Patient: sex M, age 64
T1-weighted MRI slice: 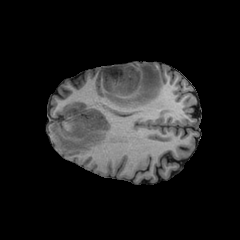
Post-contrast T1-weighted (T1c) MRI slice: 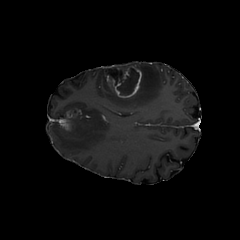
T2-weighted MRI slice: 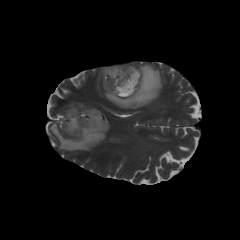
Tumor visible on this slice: yes
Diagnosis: Glioblastoma, IDH-wildtype
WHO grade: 4